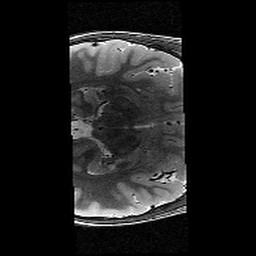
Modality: T2w
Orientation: axial
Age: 11
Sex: male
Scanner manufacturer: siemens
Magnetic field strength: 3 T
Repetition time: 9.23 s
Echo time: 0.067 s